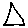
Label: triangle